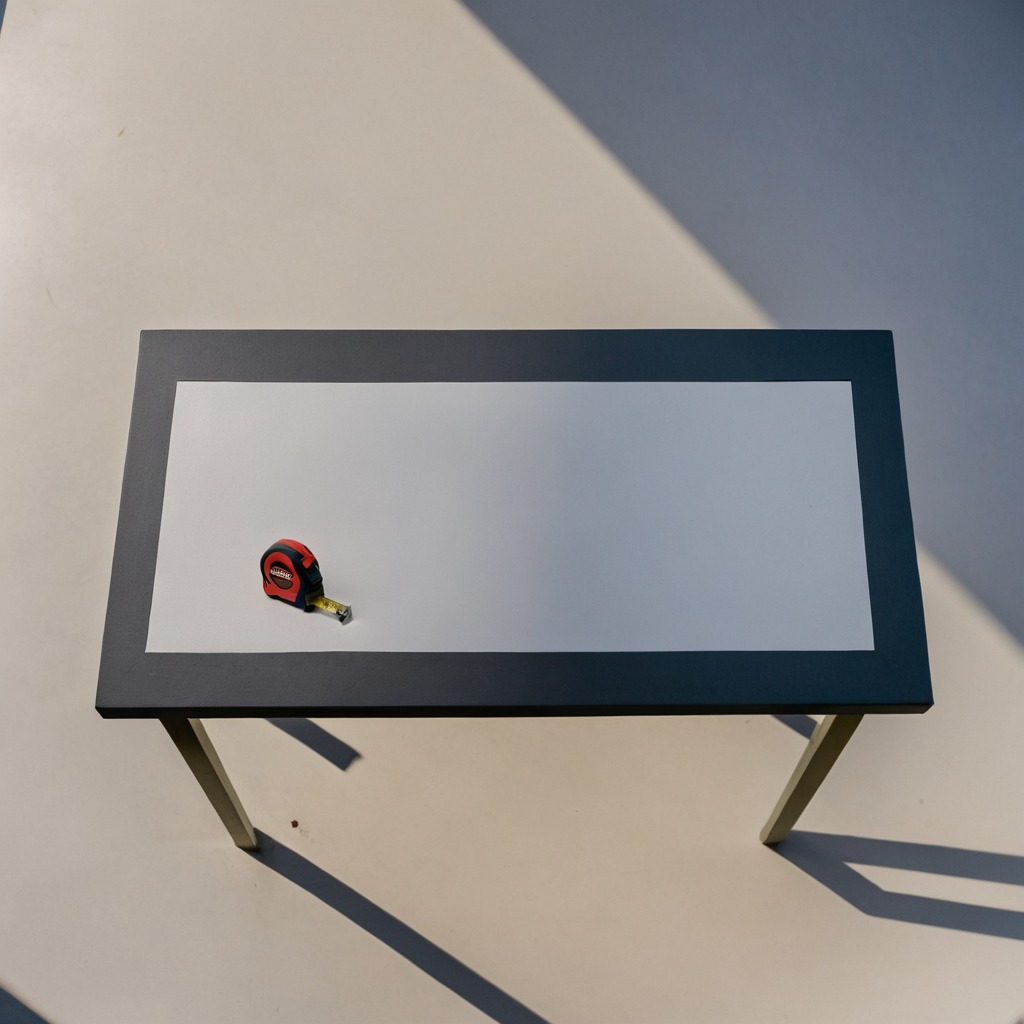
A measuring tape is lying on the table.